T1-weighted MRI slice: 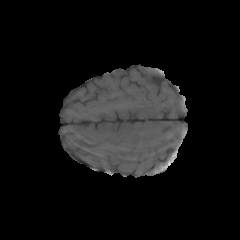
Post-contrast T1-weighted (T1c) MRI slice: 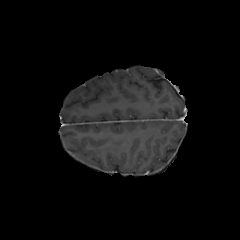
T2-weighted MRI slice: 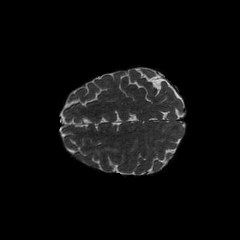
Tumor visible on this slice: yes